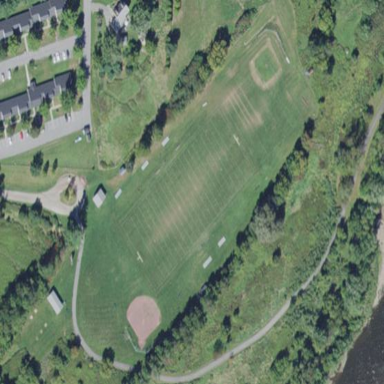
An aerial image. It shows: Grass pitch used for baseball and American football.